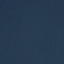
Label: SeaLake